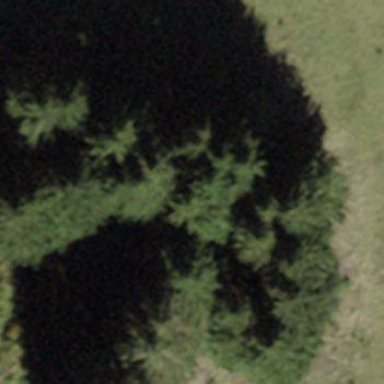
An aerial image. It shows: Forest area.